Question: I need to move the values in the column name
> options_2
into the column name
> options_1
But on the condition when options_1 is . (Point A in the image.)
If options_1 is not empty ( Point B in the image ), then nothing should happen as I do not want to overwrite the existing values.
Additionally, I would like to then clear our options_2. But this time the rule should be to only clear our options_2 if it is the exact duplicate of options_1. This would make sure that it won't delete all the option_2 values, which are valid ones further down in the database.

The structure is as follows:
database_name >> wp_cart66_products
I researched and found the command:
> update 'wp_cart66_products' set 'options_1' = 'options_2'
But this has no conditional rules, and would transfer and overwrite valid values as well, which I do not want.
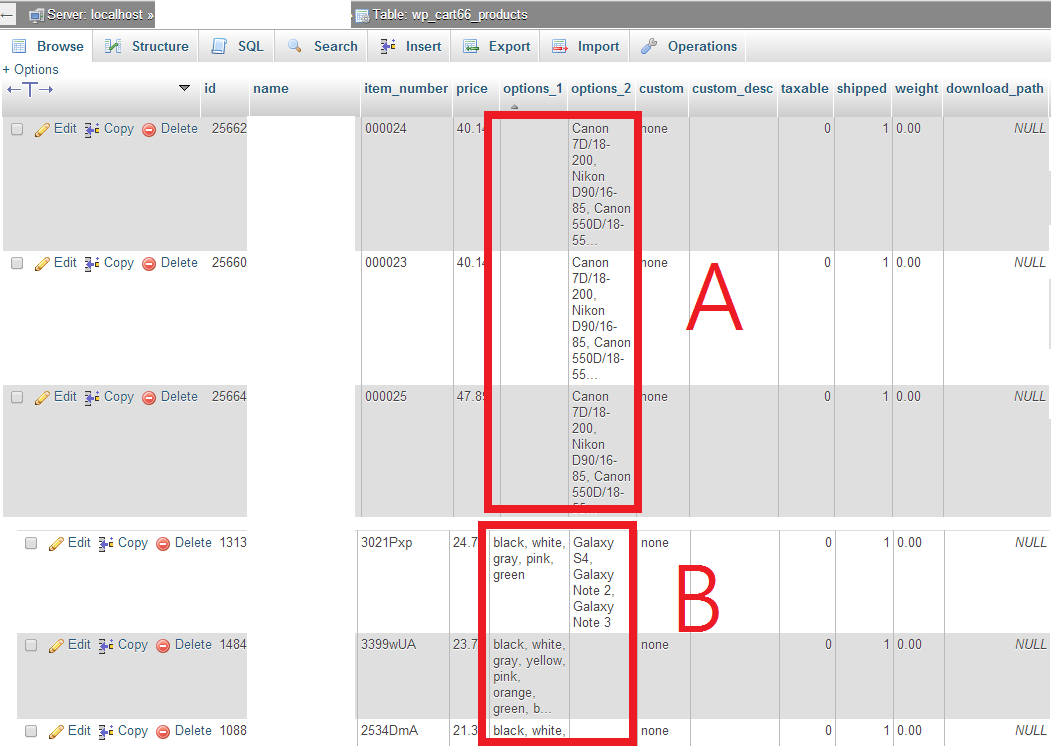
Answer: '''
update wp_cart66_products
set options_1 = options_2,
options_2 = ''
where options_1 IS NULL or options_1 = ''
'''